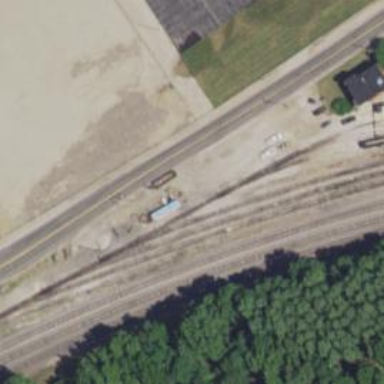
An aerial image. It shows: Railway yard in service.